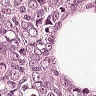
Metastatic tissue present: yes